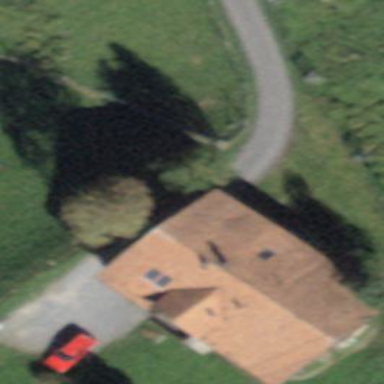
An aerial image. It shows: Farm building.